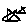
Label: star